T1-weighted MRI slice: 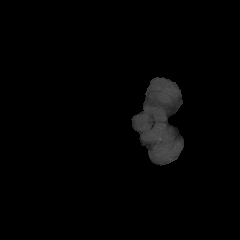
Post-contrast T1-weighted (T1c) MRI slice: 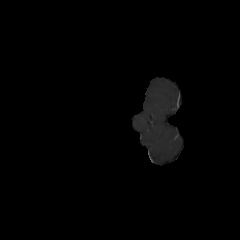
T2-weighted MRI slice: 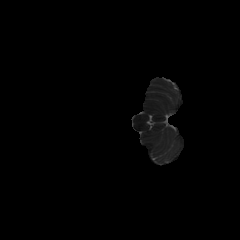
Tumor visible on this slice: no